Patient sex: M
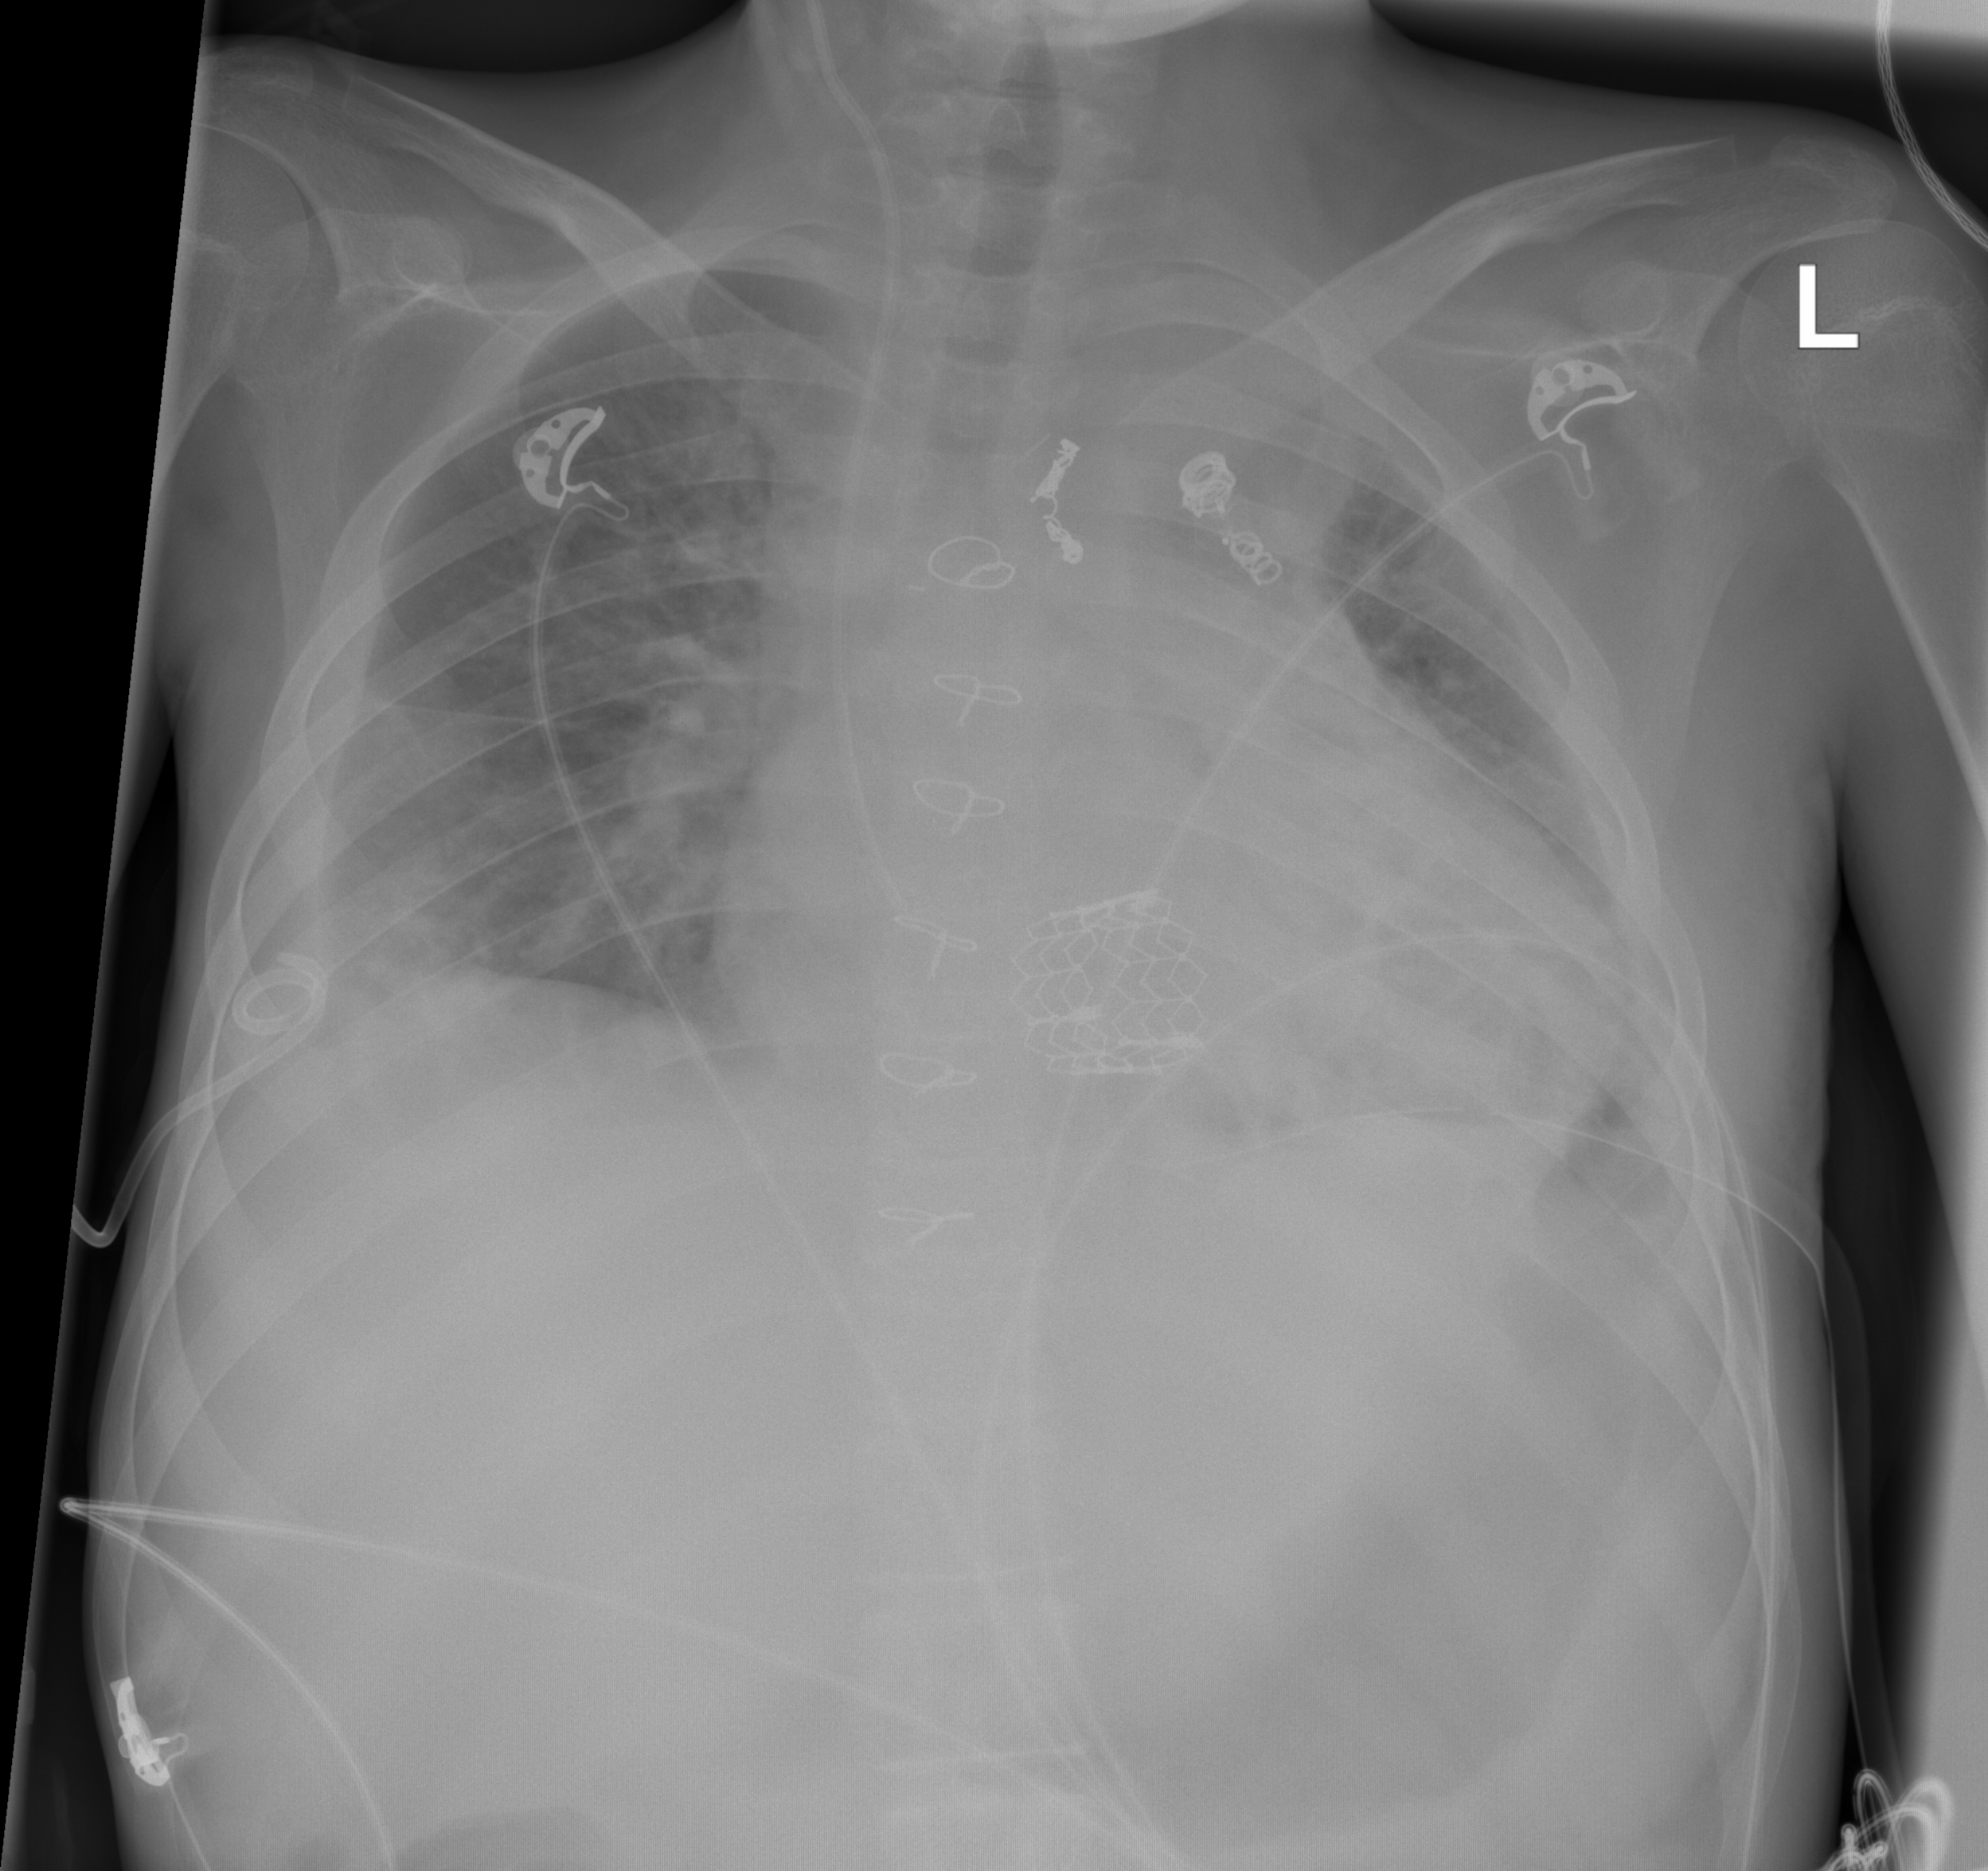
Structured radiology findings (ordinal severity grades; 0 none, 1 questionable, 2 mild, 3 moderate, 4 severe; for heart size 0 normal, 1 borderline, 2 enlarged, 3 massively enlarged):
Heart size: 3
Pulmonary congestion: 1
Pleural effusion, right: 2
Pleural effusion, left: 2
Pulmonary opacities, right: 1
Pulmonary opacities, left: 2
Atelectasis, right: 2
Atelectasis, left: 2